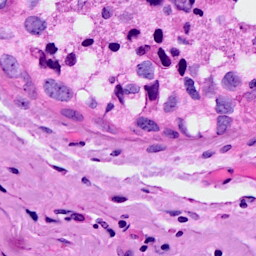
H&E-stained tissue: Breast